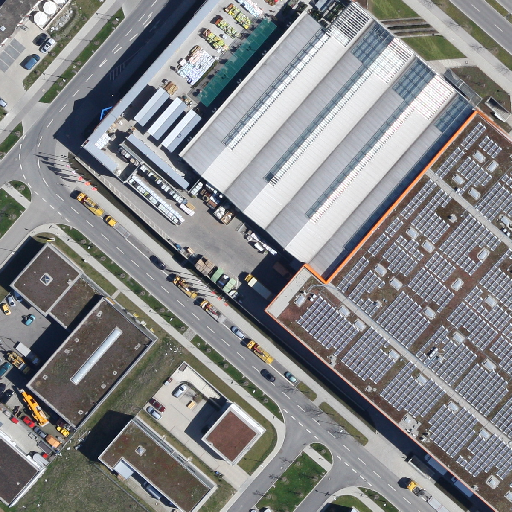
Referring expression: building along the road